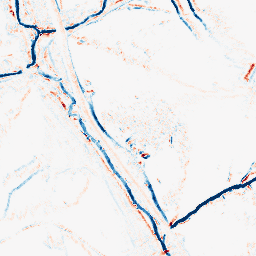
Category: morphological
Decomposition family: morphological_diamond
Decomposition parameters: operation: average
radius: 3
Upsampling method: lanczos
Upsampling parameters: scale: 8
Upsampling scale: 8